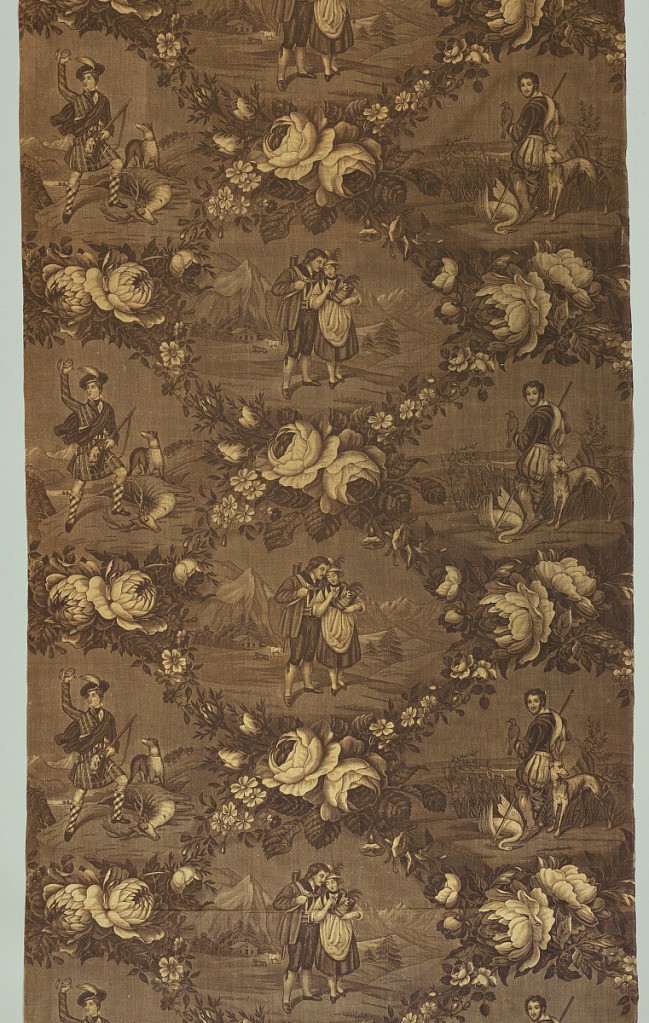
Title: Textile
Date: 1840s
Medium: cotton Technique: printed by engraved roller on plain weave
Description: Diamond grid of floral rope containing four different scenes; hawking, hunting, and Tyrollean idyll.